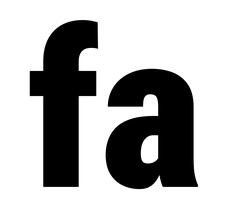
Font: Roboto_Condensed_Black